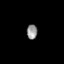
Tissue: skin
Cell type: Others
Senescence score: 0.7373
Nuclear area (px): 153
Mean DAPI intensity: 144.791